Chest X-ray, PA view. Patient: 35 years old, sex M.
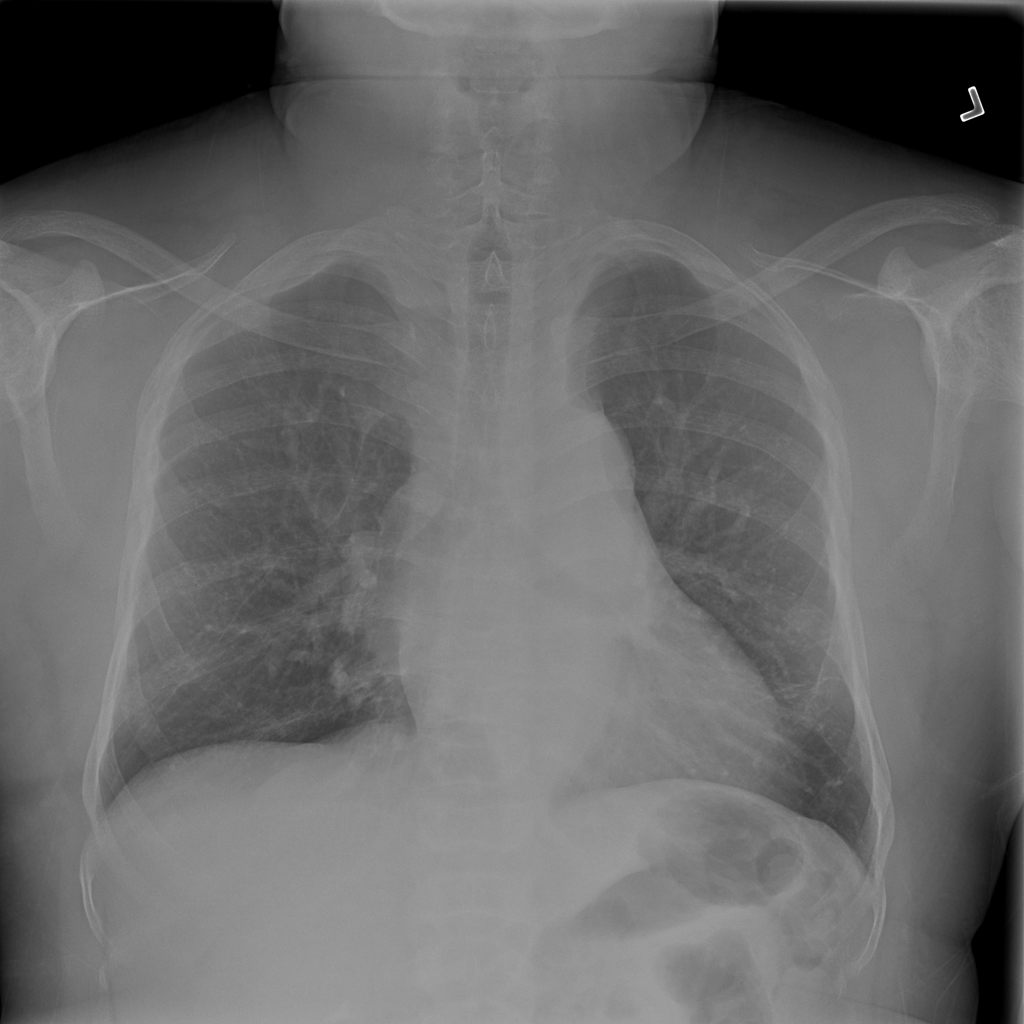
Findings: Infiltration